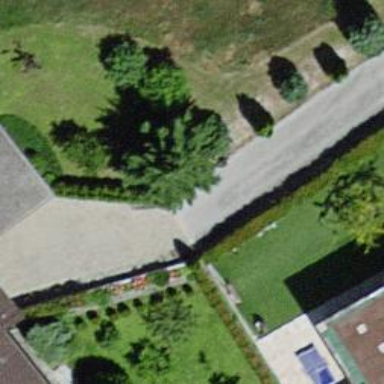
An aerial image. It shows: Gate.